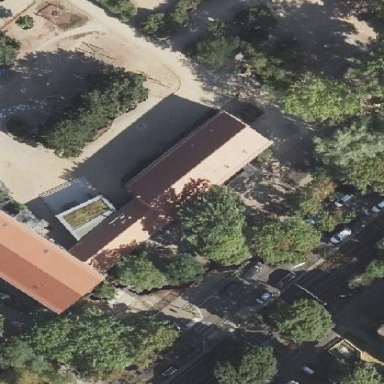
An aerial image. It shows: School building.